Aerial crown-view tile of a tropical tree (Barro Colorado Island, Panama), acquired 20250414:
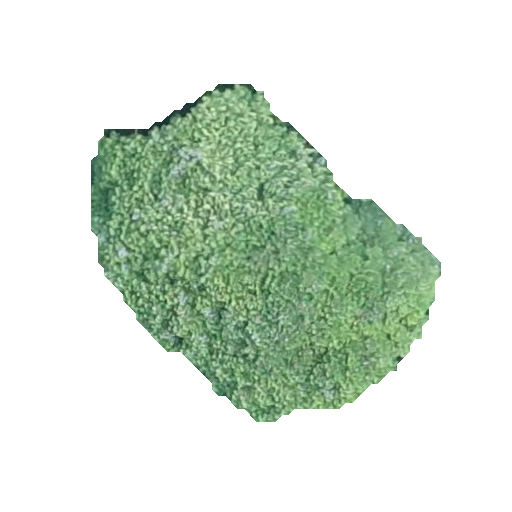
Species: Jacaranda copaia
GBIF accepted scientific name: Jacaranda copaia
Crown area: 111.792 m²